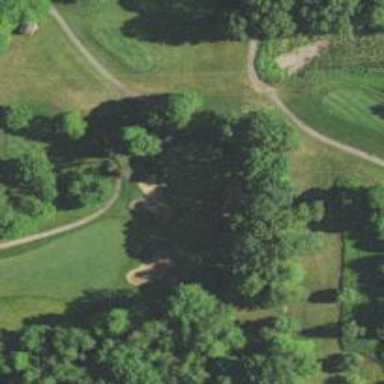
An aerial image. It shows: Golf hole.